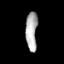
Tissue: skin
Cell type: Fibroblasts
Senescence score: 0.8106
Nuclear area (px): 444
Mean DAPI intensity: 174.716